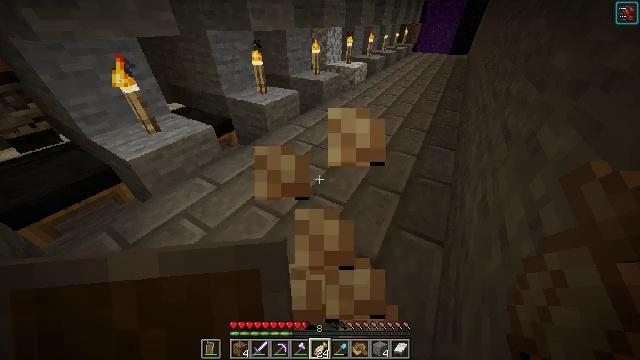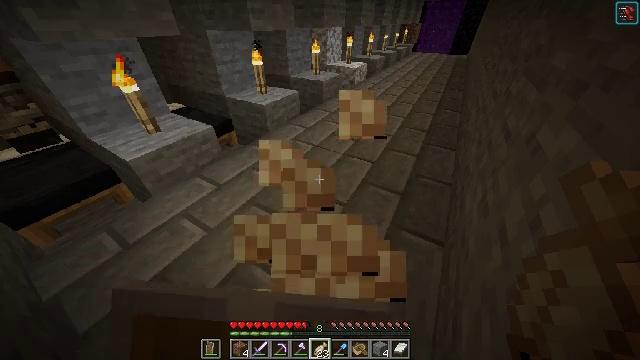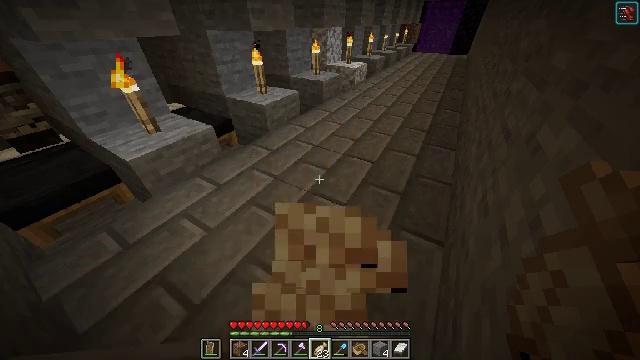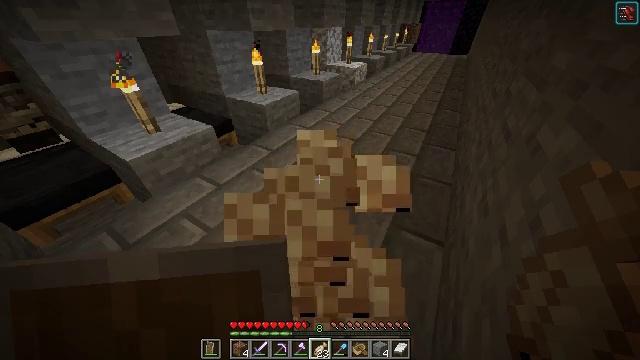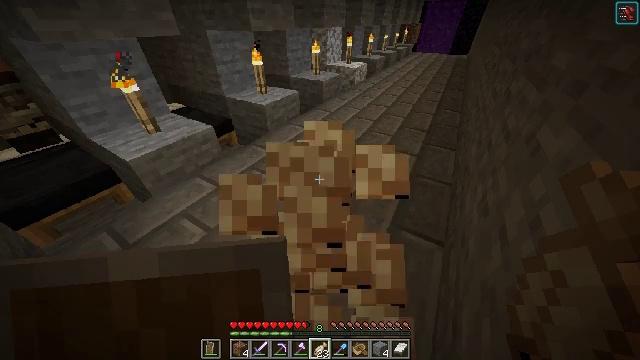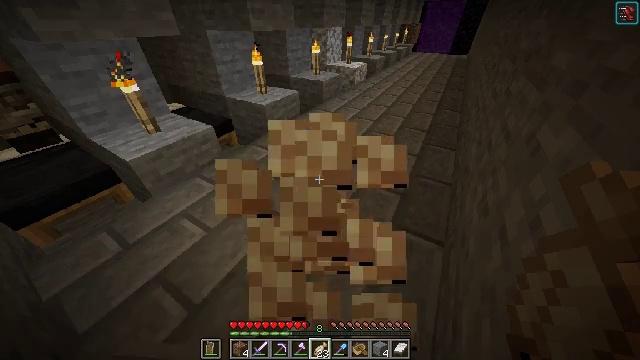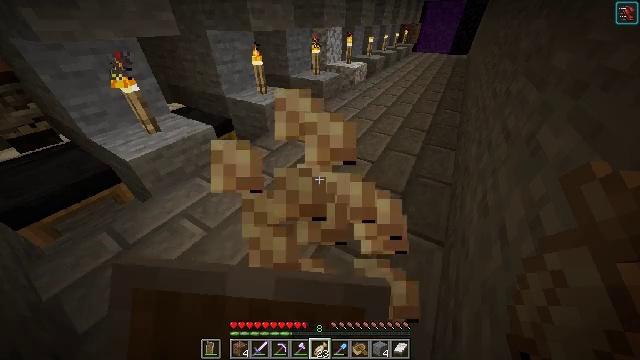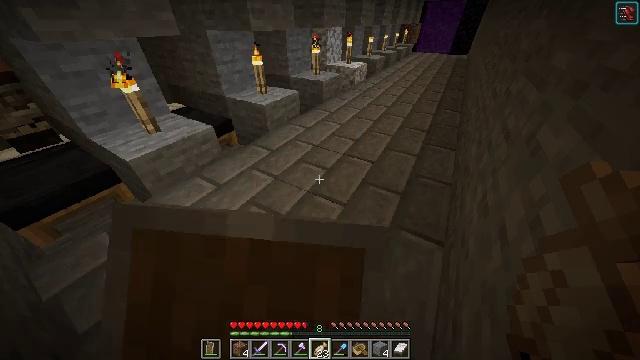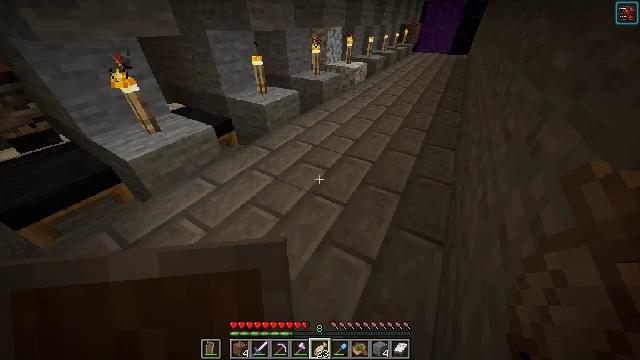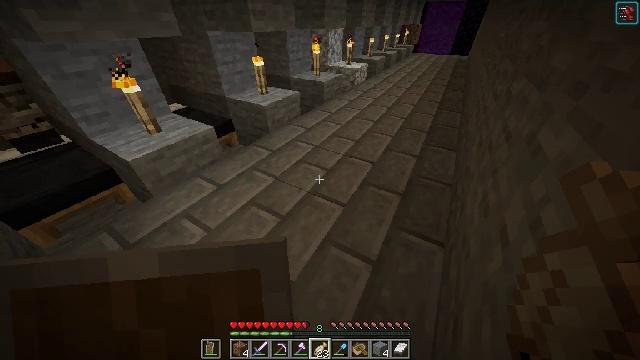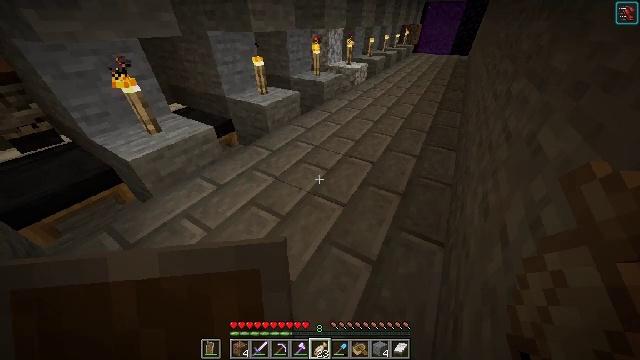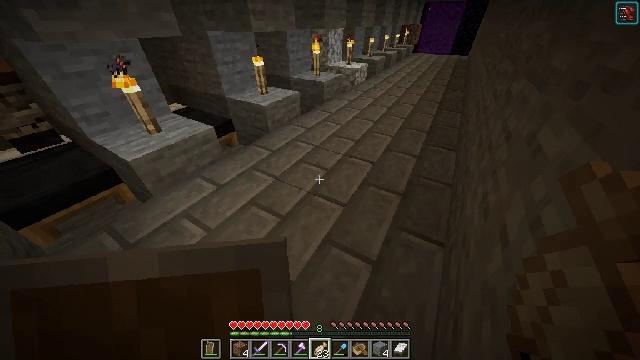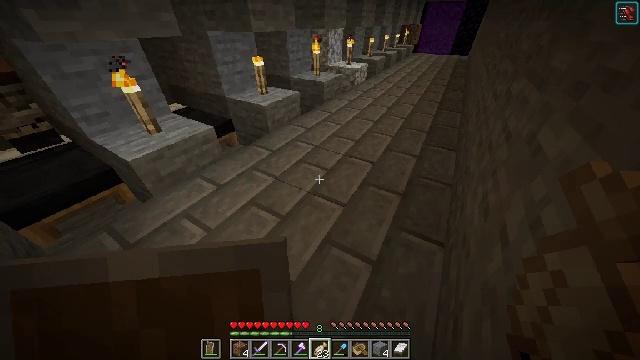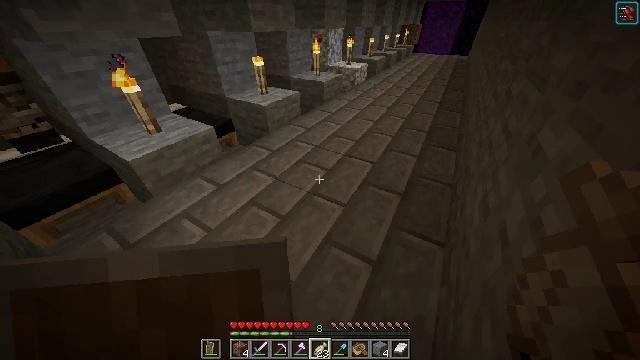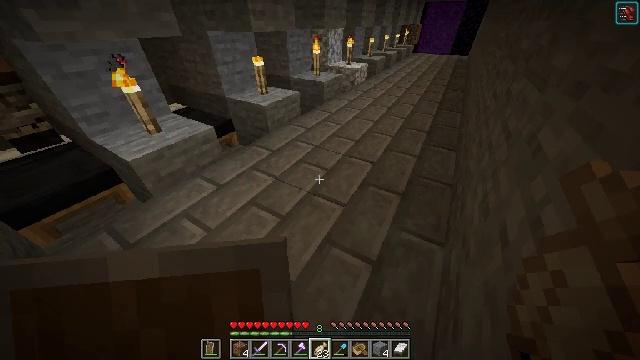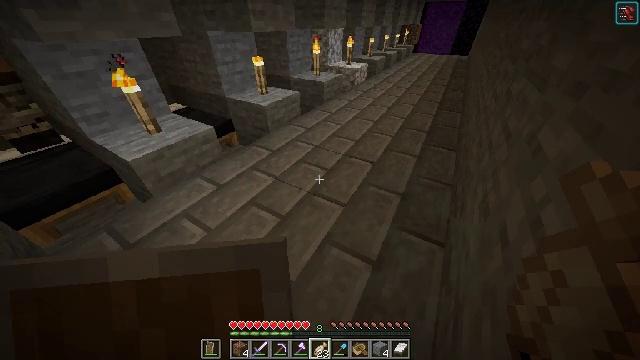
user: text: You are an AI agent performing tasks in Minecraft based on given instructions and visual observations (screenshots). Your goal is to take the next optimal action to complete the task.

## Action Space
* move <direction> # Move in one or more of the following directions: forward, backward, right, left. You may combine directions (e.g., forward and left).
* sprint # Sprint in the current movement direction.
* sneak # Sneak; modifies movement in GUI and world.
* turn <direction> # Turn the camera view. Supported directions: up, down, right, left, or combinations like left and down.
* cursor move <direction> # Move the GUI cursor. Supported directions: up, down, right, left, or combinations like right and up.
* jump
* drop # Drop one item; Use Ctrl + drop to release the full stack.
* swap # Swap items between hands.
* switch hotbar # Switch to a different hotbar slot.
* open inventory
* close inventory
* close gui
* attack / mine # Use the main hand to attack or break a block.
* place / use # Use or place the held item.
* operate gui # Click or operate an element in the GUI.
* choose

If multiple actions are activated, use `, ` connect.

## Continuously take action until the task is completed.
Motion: motion action
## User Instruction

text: Gather the black bed from your house.
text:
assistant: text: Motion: use / place
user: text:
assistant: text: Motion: use / place
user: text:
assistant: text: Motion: use / place
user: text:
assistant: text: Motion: use / place
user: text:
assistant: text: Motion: use / place
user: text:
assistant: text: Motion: use / place
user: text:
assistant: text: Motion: use / place
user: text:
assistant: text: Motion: no_op
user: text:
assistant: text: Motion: no_op
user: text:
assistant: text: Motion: no_op
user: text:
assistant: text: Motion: no_op
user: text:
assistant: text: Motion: no_op
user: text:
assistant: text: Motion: no_op
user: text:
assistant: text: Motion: no_op
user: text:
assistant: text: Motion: no_op
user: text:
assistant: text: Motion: no_op
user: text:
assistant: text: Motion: no_op
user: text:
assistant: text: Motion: no_op
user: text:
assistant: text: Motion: no_op
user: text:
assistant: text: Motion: no_op
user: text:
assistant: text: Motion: no_op
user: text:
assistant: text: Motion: no_op
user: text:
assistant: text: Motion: no_op
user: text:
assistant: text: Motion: no_op
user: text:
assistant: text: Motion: no_op
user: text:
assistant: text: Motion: no_op
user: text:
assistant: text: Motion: no_op
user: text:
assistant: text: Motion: no_op
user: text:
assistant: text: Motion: no_op
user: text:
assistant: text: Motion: no_op